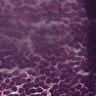
Metastatic tissue present: no